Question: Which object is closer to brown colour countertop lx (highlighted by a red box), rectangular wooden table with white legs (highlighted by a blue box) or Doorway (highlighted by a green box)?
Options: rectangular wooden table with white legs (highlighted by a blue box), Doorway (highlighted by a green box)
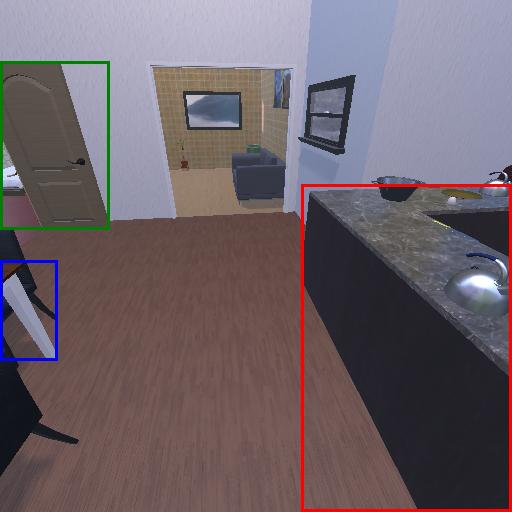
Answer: rectangular wooden table with white legs (highlighted by a blue box)